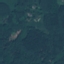
Land use / land cover class: Forest